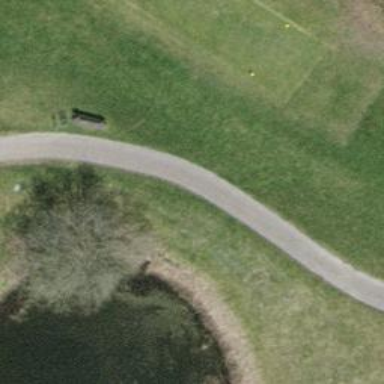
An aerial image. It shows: Footway road used also as golf cart path.